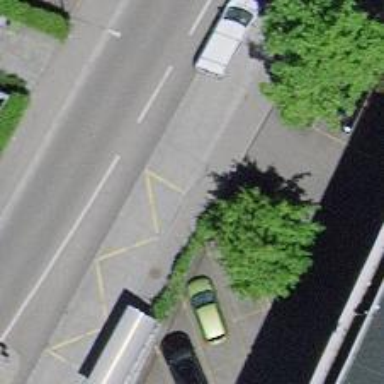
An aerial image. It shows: Platform for public transport with shelter.